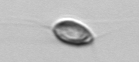
Label: Chrysochromulina